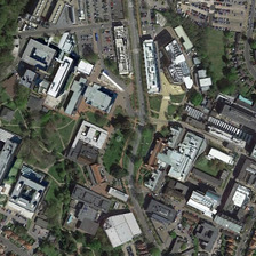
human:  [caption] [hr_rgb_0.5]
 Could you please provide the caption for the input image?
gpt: Buildings with grey roofs are distributed on both sides of the road.

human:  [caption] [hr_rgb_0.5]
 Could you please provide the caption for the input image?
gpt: this school sits besides a road and rows of houses .

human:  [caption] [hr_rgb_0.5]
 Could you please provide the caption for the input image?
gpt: Buildings with gray roofs are distributed along both sides of the road.

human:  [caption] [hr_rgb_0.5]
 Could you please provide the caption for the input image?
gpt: buildings with grey roofs are distributed along both sides of the road.

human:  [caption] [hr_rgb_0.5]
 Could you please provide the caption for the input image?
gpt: Roads on both sides of quadrangle buildings